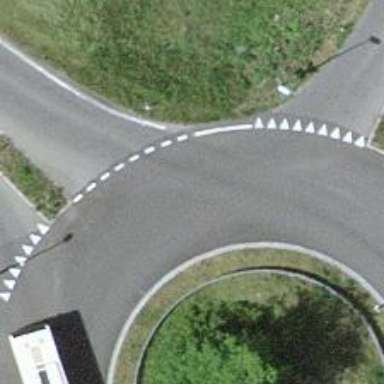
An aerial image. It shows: Secondary road with asphalt surface leading to roundabout junction.